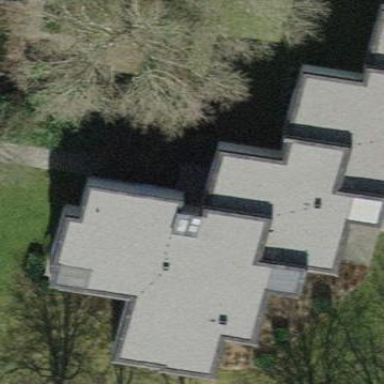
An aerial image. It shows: Modern apartment building with flat roof design.